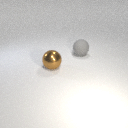
large gray rubber sphere behind large brown metal sphere